Question: I want to achieve below layout in which there is a fix space for textview and image.
I am using relative layout,which doesn't have "weight" property. How to achieve below layout using LinearLayout ?

Below is my code
'''
<RelativeLayout>
<TextView
android:id="@+id/txt"
android:paddingLeft="5dp"
android:layout_width="wrap_content"
android:layout_height="wrap_content"
android:gravity="left"
android:textSize="14dp"
android:textColor="@android:color/white"/>
<TextView
android:id="@+id/date_n_time"
android:layout_width="wrap_content"
android:layout_height="wrap_content"
android:padding="5dp"
android:textColor="#E0FFFF"
android:layout_below="@+id/txt" />
<ImageView android:id="@+id/imageview"
android:layout_height="wrap_content"
android:paddingRight="5dp"
android:contentDescription="Image"
android:layout_width="wrap_content"
android:layout_alignParentRight="true"
android:src="@drawable/icon"/>
</RelativeLayout>
'''
I have used RelativeLayout for placing the textview and image like the above image. but textview and imageview are overlapping each other.
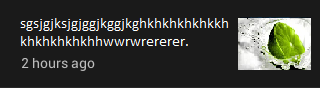
Answer: You can easily put the TextView to left of your image like this:
'''
android:layout_toLeftOf="@+id/yourimg"
'''
Add margin, and you should be able to easily achieve this layout